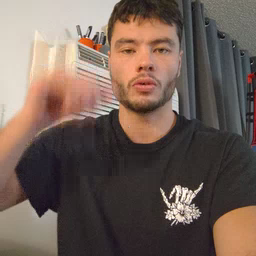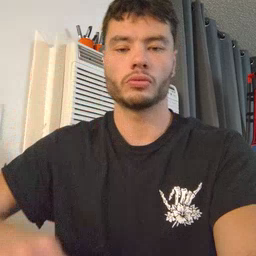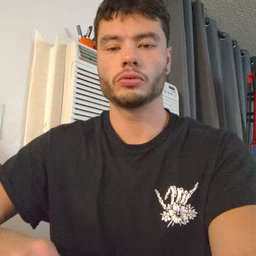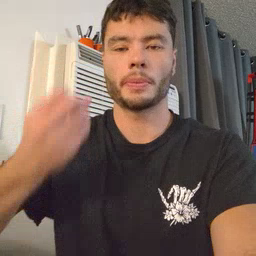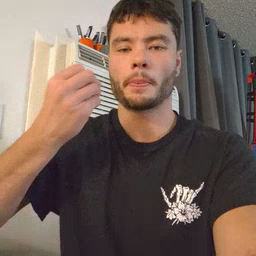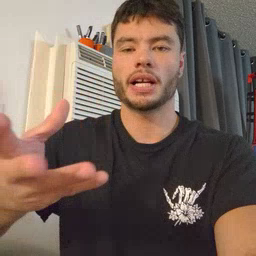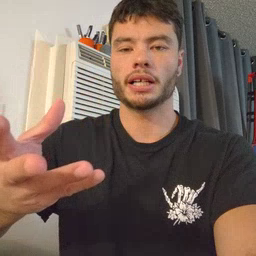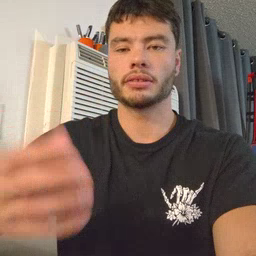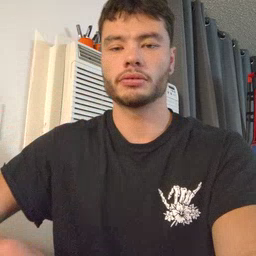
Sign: many